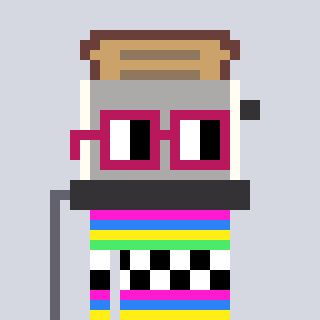
a pixel art character with square dark red glasses, a toaster-shaped head and a yellow-colored body on a cool background